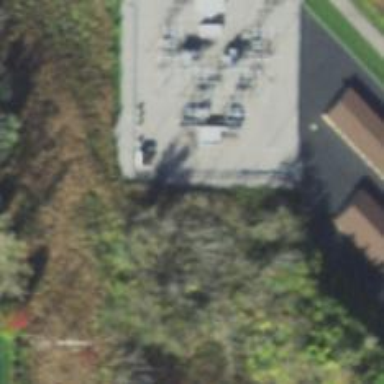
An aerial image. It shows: Substation surrounded by fence.